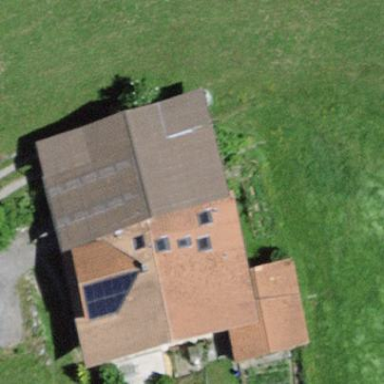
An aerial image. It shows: Farm building.